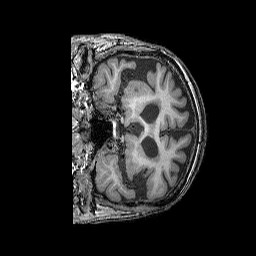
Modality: T1w
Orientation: coronal
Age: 75
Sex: female
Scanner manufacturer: siemens
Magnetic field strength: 3 T
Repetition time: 2.25 s
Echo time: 0.00415 s